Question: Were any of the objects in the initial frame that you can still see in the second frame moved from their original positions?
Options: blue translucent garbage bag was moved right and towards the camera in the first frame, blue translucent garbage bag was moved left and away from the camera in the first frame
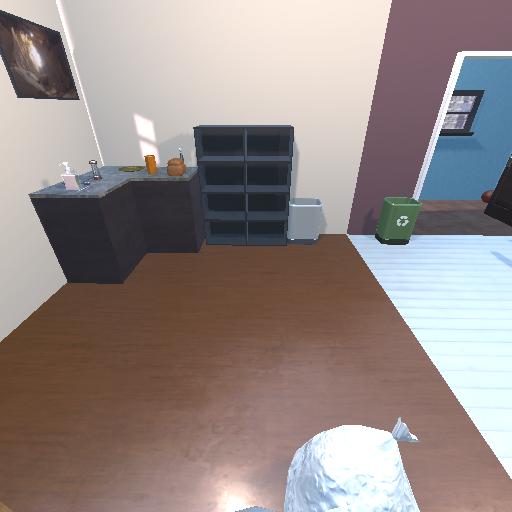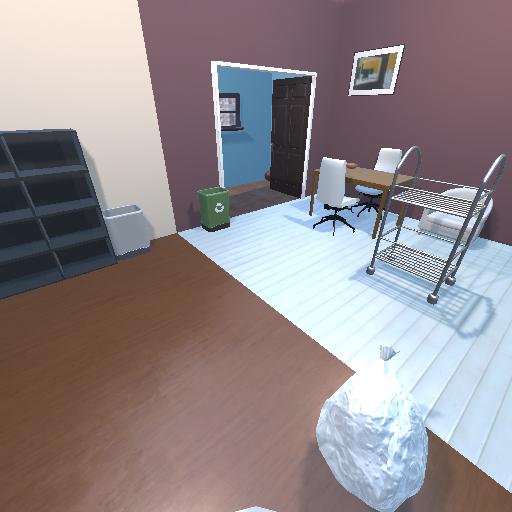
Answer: blue translucent garbage bag was moved right and towards the camera in the first frame